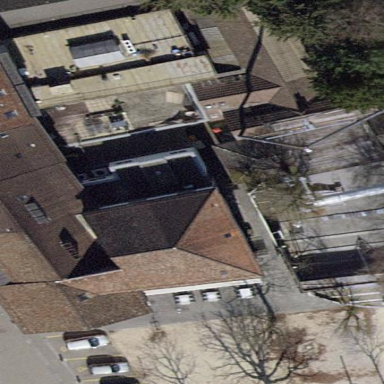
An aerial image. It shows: Part of building is shown in the image.